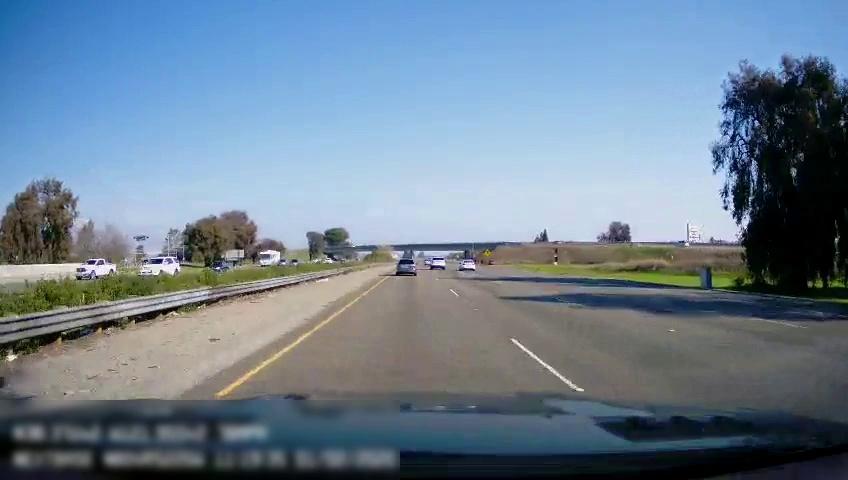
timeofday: Day
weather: Sunny
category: Drivable Space
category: Drivable Space
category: Vehicles | Car
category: Vehicles | Car
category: Vehicles | Car
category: Vehicles | Car
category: Vehicles | Car
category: Vehicles | SUV
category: Vehicles | Truck
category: Vehicles | Car
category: Vehicles | Bus
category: Vehicles | SUV
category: Vehicles | Car
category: Vehicles | Car
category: Vehicles | Truck
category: Lanes | Current Lane
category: Lanes | Current Lane
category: Lanes | Alternate Lane
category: Lanes | Alternate Lane
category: Lanes | Alternate Lane